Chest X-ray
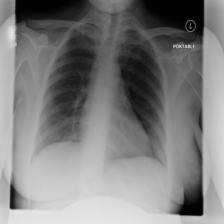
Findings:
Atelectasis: negative
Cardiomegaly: negative
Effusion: negative
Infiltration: negative
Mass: negative
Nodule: negative
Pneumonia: negative
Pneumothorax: negative
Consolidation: negative
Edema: negative
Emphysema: negative
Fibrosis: negative
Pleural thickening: negative
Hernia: negative